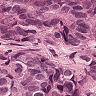
Metastatic tissue present: yes